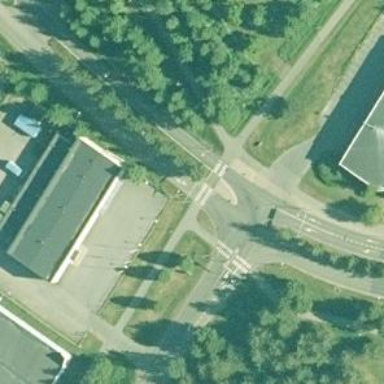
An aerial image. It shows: Crossing on asphalt cycleway.